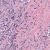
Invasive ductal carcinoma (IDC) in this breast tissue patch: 1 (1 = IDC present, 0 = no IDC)